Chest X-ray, PA view. Patient: 27 years old, sex F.
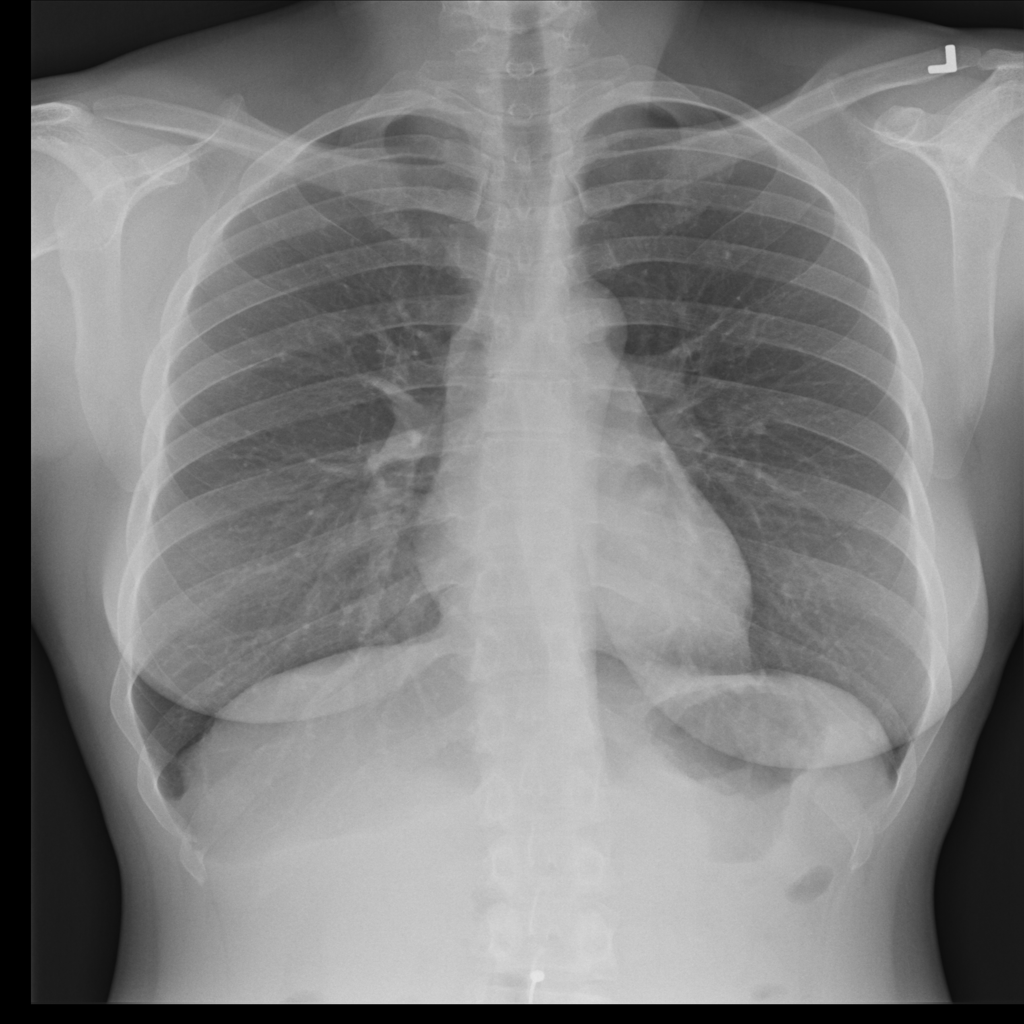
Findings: No Finding